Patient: sex M, age 29
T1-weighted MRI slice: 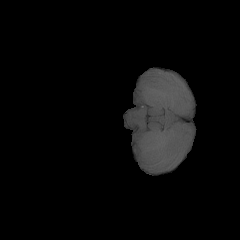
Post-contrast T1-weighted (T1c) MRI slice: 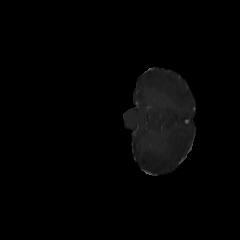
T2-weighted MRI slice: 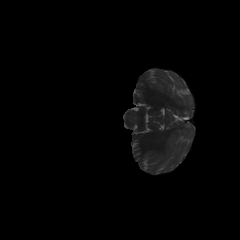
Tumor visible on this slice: no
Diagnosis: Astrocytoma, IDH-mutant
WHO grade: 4